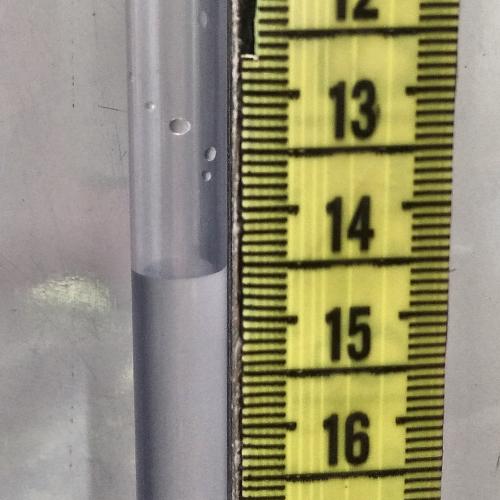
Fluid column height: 14.6 cm